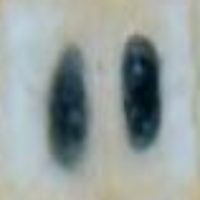
Label: telophase